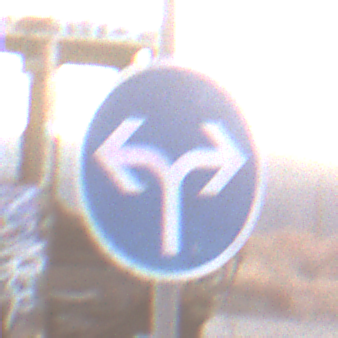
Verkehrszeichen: VorgeschriebeneFahrtrichtungRechtsOderLinks
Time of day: SunriseSunset
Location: Outdoor (Suburban)
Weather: PartlyCloudy
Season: NotSpecified
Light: Natural